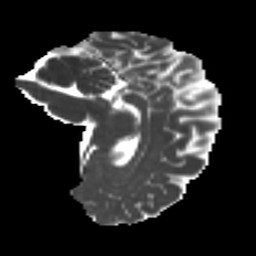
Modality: MD
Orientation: sagittal
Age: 21
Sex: female
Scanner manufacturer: ge
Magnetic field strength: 3 T
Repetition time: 7.8 s
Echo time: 0.0606 s